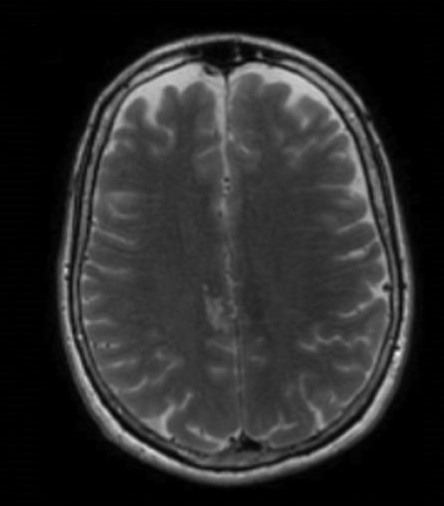
Label: notumor